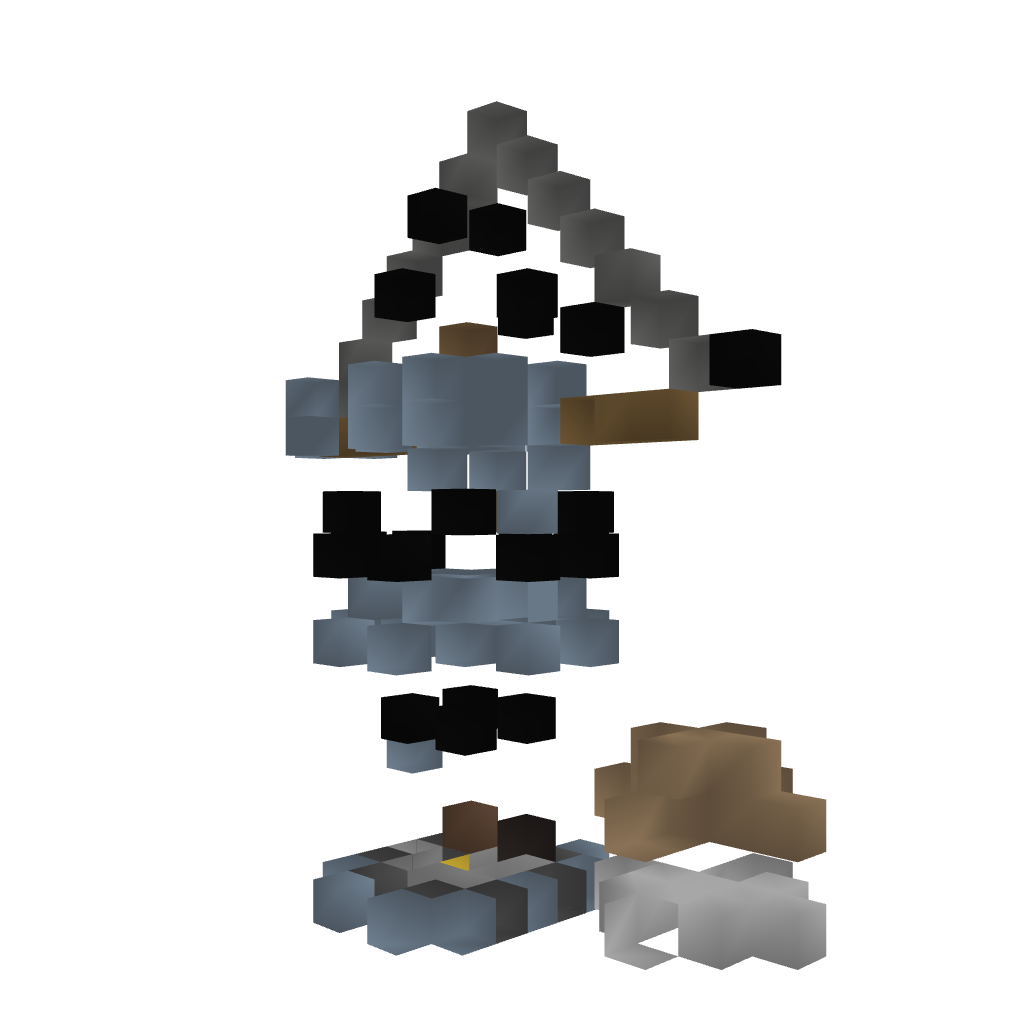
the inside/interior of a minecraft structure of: Medieval-Crane